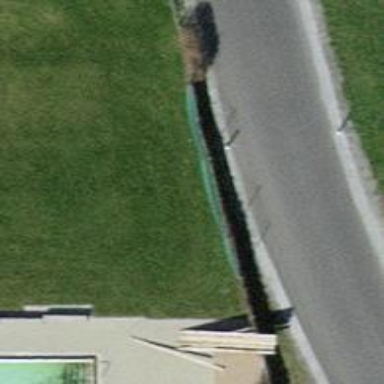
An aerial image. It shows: Hedge barrier.